Question: I asked on the math site and was told to ask this here.
I'm trying to use Maxima to show the top down view of a 3D function, the different values (height/depth) of the function will be shown using a range of colours and a colour bar that Maxima provides automatically.
Using <URL>:
'''
wxdraw3d(
enhanced3d=true, explicit(f(y,x,15,400,1),y,0,100,x,20,30),
xu_grid=100, yv_grid=100,
xyplane=0,
view=[0,0],
zrange=[0,50],
zlabel="Gap distance (m)",
xlabel="Gap number",
ylabel="Initial velocity (ms^{-1})",
title="f(n,u,15,400,1)"
);
'''
Which gives the following plot:

As you can see, there's several issues with the plot:
- - - - -
I tried another method from <URL> using the gnuplot code at the very bottom to give this modified code:
'''
plot3d(
f(x,y,15,400,1),[x,0,100],[y,20,30],
[elevation,0],
[grid,100,100],
[zlabel,"Gap length (m)"],
[xlabel,"Gap number"],
[ylabel,"Initial velocity (ms^{-1})"],
[gnuplot_preamble,"set view map; unset surface"],
[gnuplot_pm3d,true]
);
'''
However, that didn't work as it gave <URL>. Which as you can see has way more problems than the first plot. Not only is it not as clear as the first plot, it barely resembles the plot from the website, there's less info, no colour bar, no numbered axes, an annoying grid, and even the colour gradient is worse.
For the first code I used, I could not find anything about labelling the colour bar, only the range, the colour itself and whether it is on or off; and I couldn't find anything on the border size or positioning of axis labels, etc. So there's no point trying to use this code yet, especially if I get the first code to work properly. With the size of the plot, I tried wxplot_size[], but that gave the error "draw: unknown option [600,400] ", it seems to round up to the nearest hundred.
Is there any way to modify the first code such that the colour bar is labelled, the vertical axis labelling is on the other side, the small subdivisions of each axis appear over the plot, and nothing outside of the plot is cut off or overlapping? If it's not possible to move the subdivisions to be above the plot, is there anyway to remove them? I don't know much about Maxima or gnuplot .
Everything else seems fine apart from those issues, and I'm not entirely sure where else to ask about Maxima.
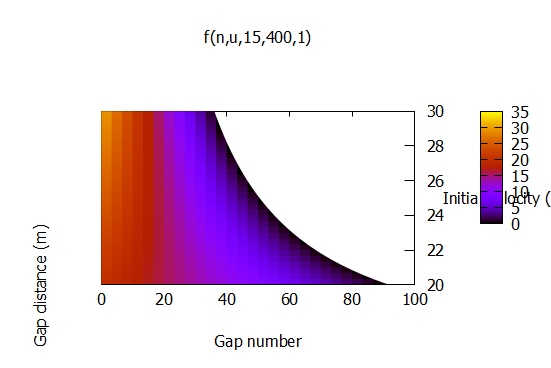
Answer: Let's modify the 'wxdraw3d' command.
Maxima writes a gnuplot input file which is loaded by gnuplot afterwards, so you can check the influence of maxima commands. On my system (Debian linux) the file is in my home directory and has a name like "~/maxout_28503.gnuplot".
Most of the issues can be solved with using the gnuplot command 'set view map' instead of 'set view 0,0', corresponding to maxima command 'view=map' instead of 'view=[0,0]'.
I have not found a "nice" way for setting the label of the colorbox. I think there is a maxima way, because by default the generated gnuplot file contains the line 'set cblabel ''' which generates an empty label. But we can use the mechanism for applying any gnuplot setting: 'user_preamble= ...'.
So now we have the following:
'''
wxdraw3d(
user_preamble="set cblabel 'Gap distance (m)' offset screen 0.01, 0;",
view=map,
enhanced3d=true,
title="f(n,u,15,400,1)",
xlabel="Gap number",
ylabel="Initial velocity (ms^{-1})",
zlabel="",
explicit(x^2+y^2,x,-2,2,y,-2,2)
);
'''
The commands written in 'user_preamble=' seem to be executed just before the actual gnuplot 'splot' command. They therefore can overwrite previous settings.
The command 'set cblabel' sets the label of the colorbox. I have added a small offset to avoid that the label is too close.
I'm too lazy to understand your function :) so I plot another one.
This is the result:
<URL>
---
Update to improve the picture from your comment

Gnuplot sometimes has problems with estimating text sizes. This can lead to ugly diagrams. You can improve the output by manually adjusting offsets and sizes.
The command 'set size' changes the area of the plot within the complete image. This can be used to make some space for the colorbox label on the right side. The 'set ylabel' command accepts an 'offset'. We put both commands into the 'user_preamble' section 'wxdraw3d':
'''
wxdraw3d(
user_preamble=[
"set cblabel 'Gap distance (m)' offset screen 0.01, 0",
"set ylabel offset screen -0.01,0",
"set size 0.9,1"
],
view=map,
enhanced3d=true,
...
);
'''
Play with all of the offset and size numbers until they fit.